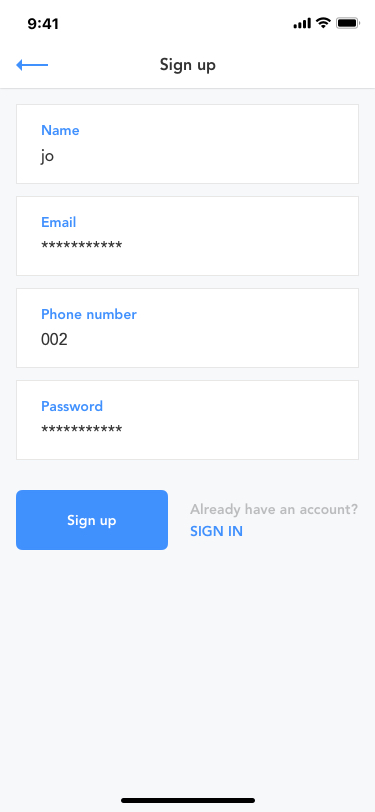
Text in this UI design:
Already have an account?
SIGN IN